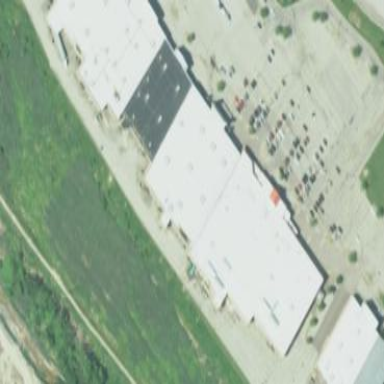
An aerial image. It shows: Building.